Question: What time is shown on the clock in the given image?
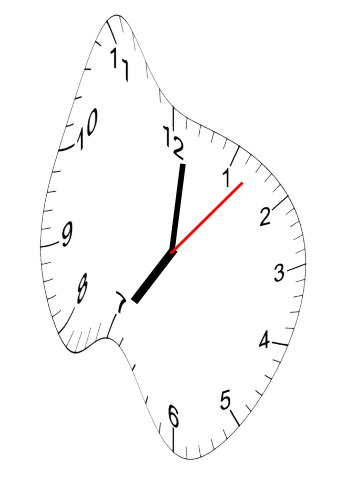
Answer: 07:01:07